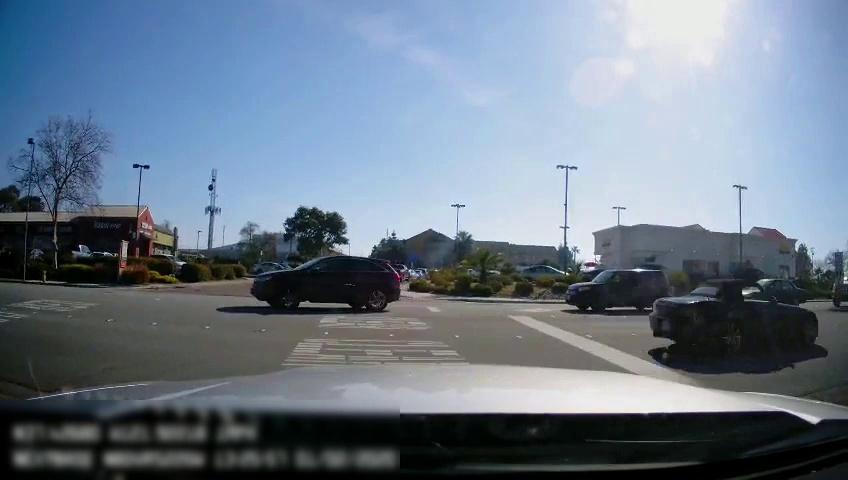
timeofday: Day
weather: Sunny
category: Drivable Space
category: Vehicles | Car
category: Vehicles | Truck
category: Vehicles | SUV
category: Vehicles | Car
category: Vehicles | Car
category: Vehicles | Car
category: Lanes | Current Lane